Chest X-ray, PA view. Patient: 41 years old, sex M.
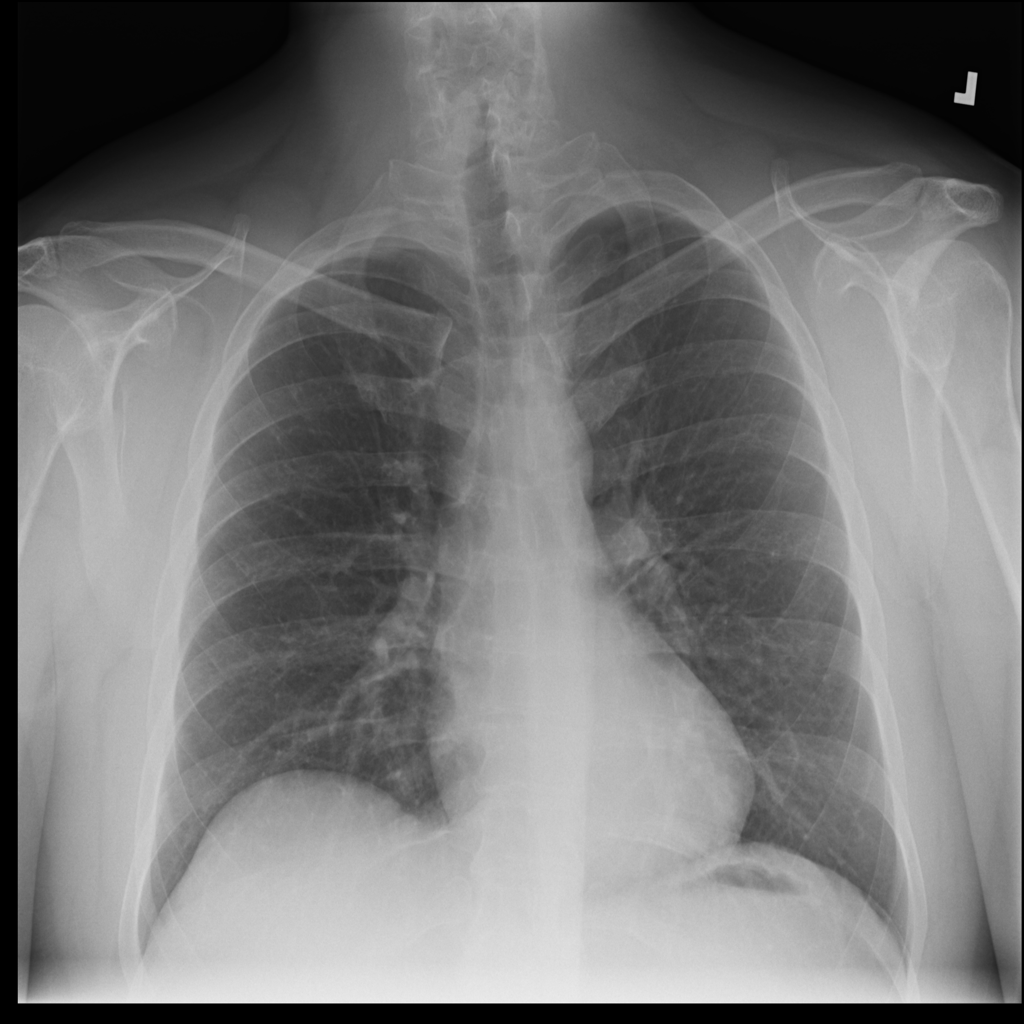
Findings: Infiltration